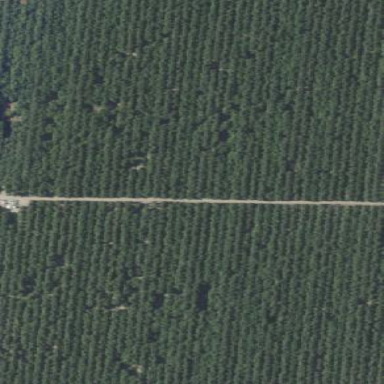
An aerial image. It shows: Orchard filled with almond trees.